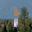
Label: 1